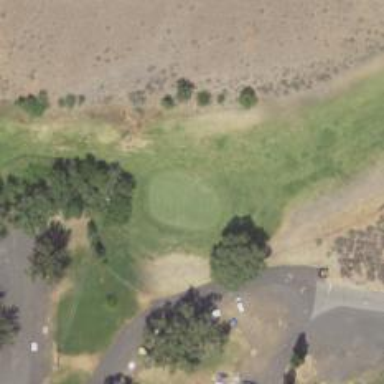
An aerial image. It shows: View of golf hole.